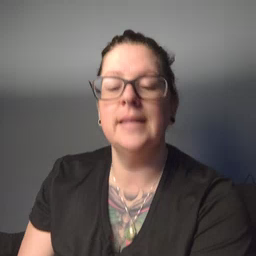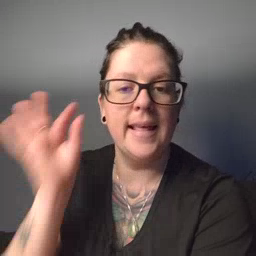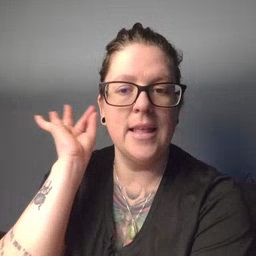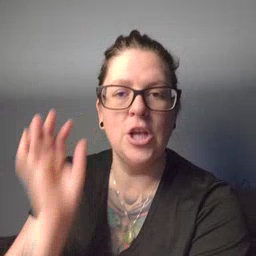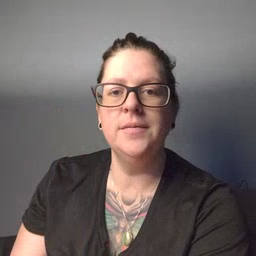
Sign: hair